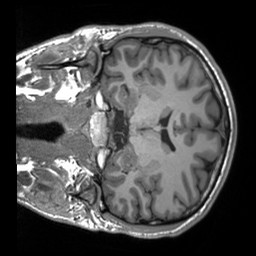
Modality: T1w
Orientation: coronal
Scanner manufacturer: siemens
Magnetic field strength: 3 T
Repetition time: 2.3 s
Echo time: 0.00207 s